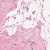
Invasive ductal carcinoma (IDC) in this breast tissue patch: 0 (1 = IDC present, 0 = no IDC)